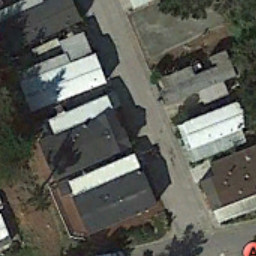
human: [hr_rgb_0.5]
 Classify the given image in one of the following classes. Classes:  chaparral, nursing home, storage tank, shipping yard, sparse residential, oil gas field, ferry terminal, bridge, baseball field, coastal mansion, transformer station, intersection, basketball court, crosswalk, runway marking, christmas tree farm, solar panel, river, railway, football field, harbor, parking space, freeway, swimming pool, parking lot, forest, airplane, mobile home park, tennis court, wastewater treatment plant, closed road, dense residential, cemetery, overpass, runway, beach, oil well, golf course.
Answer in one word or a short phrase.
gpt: mobile home park